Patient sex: M
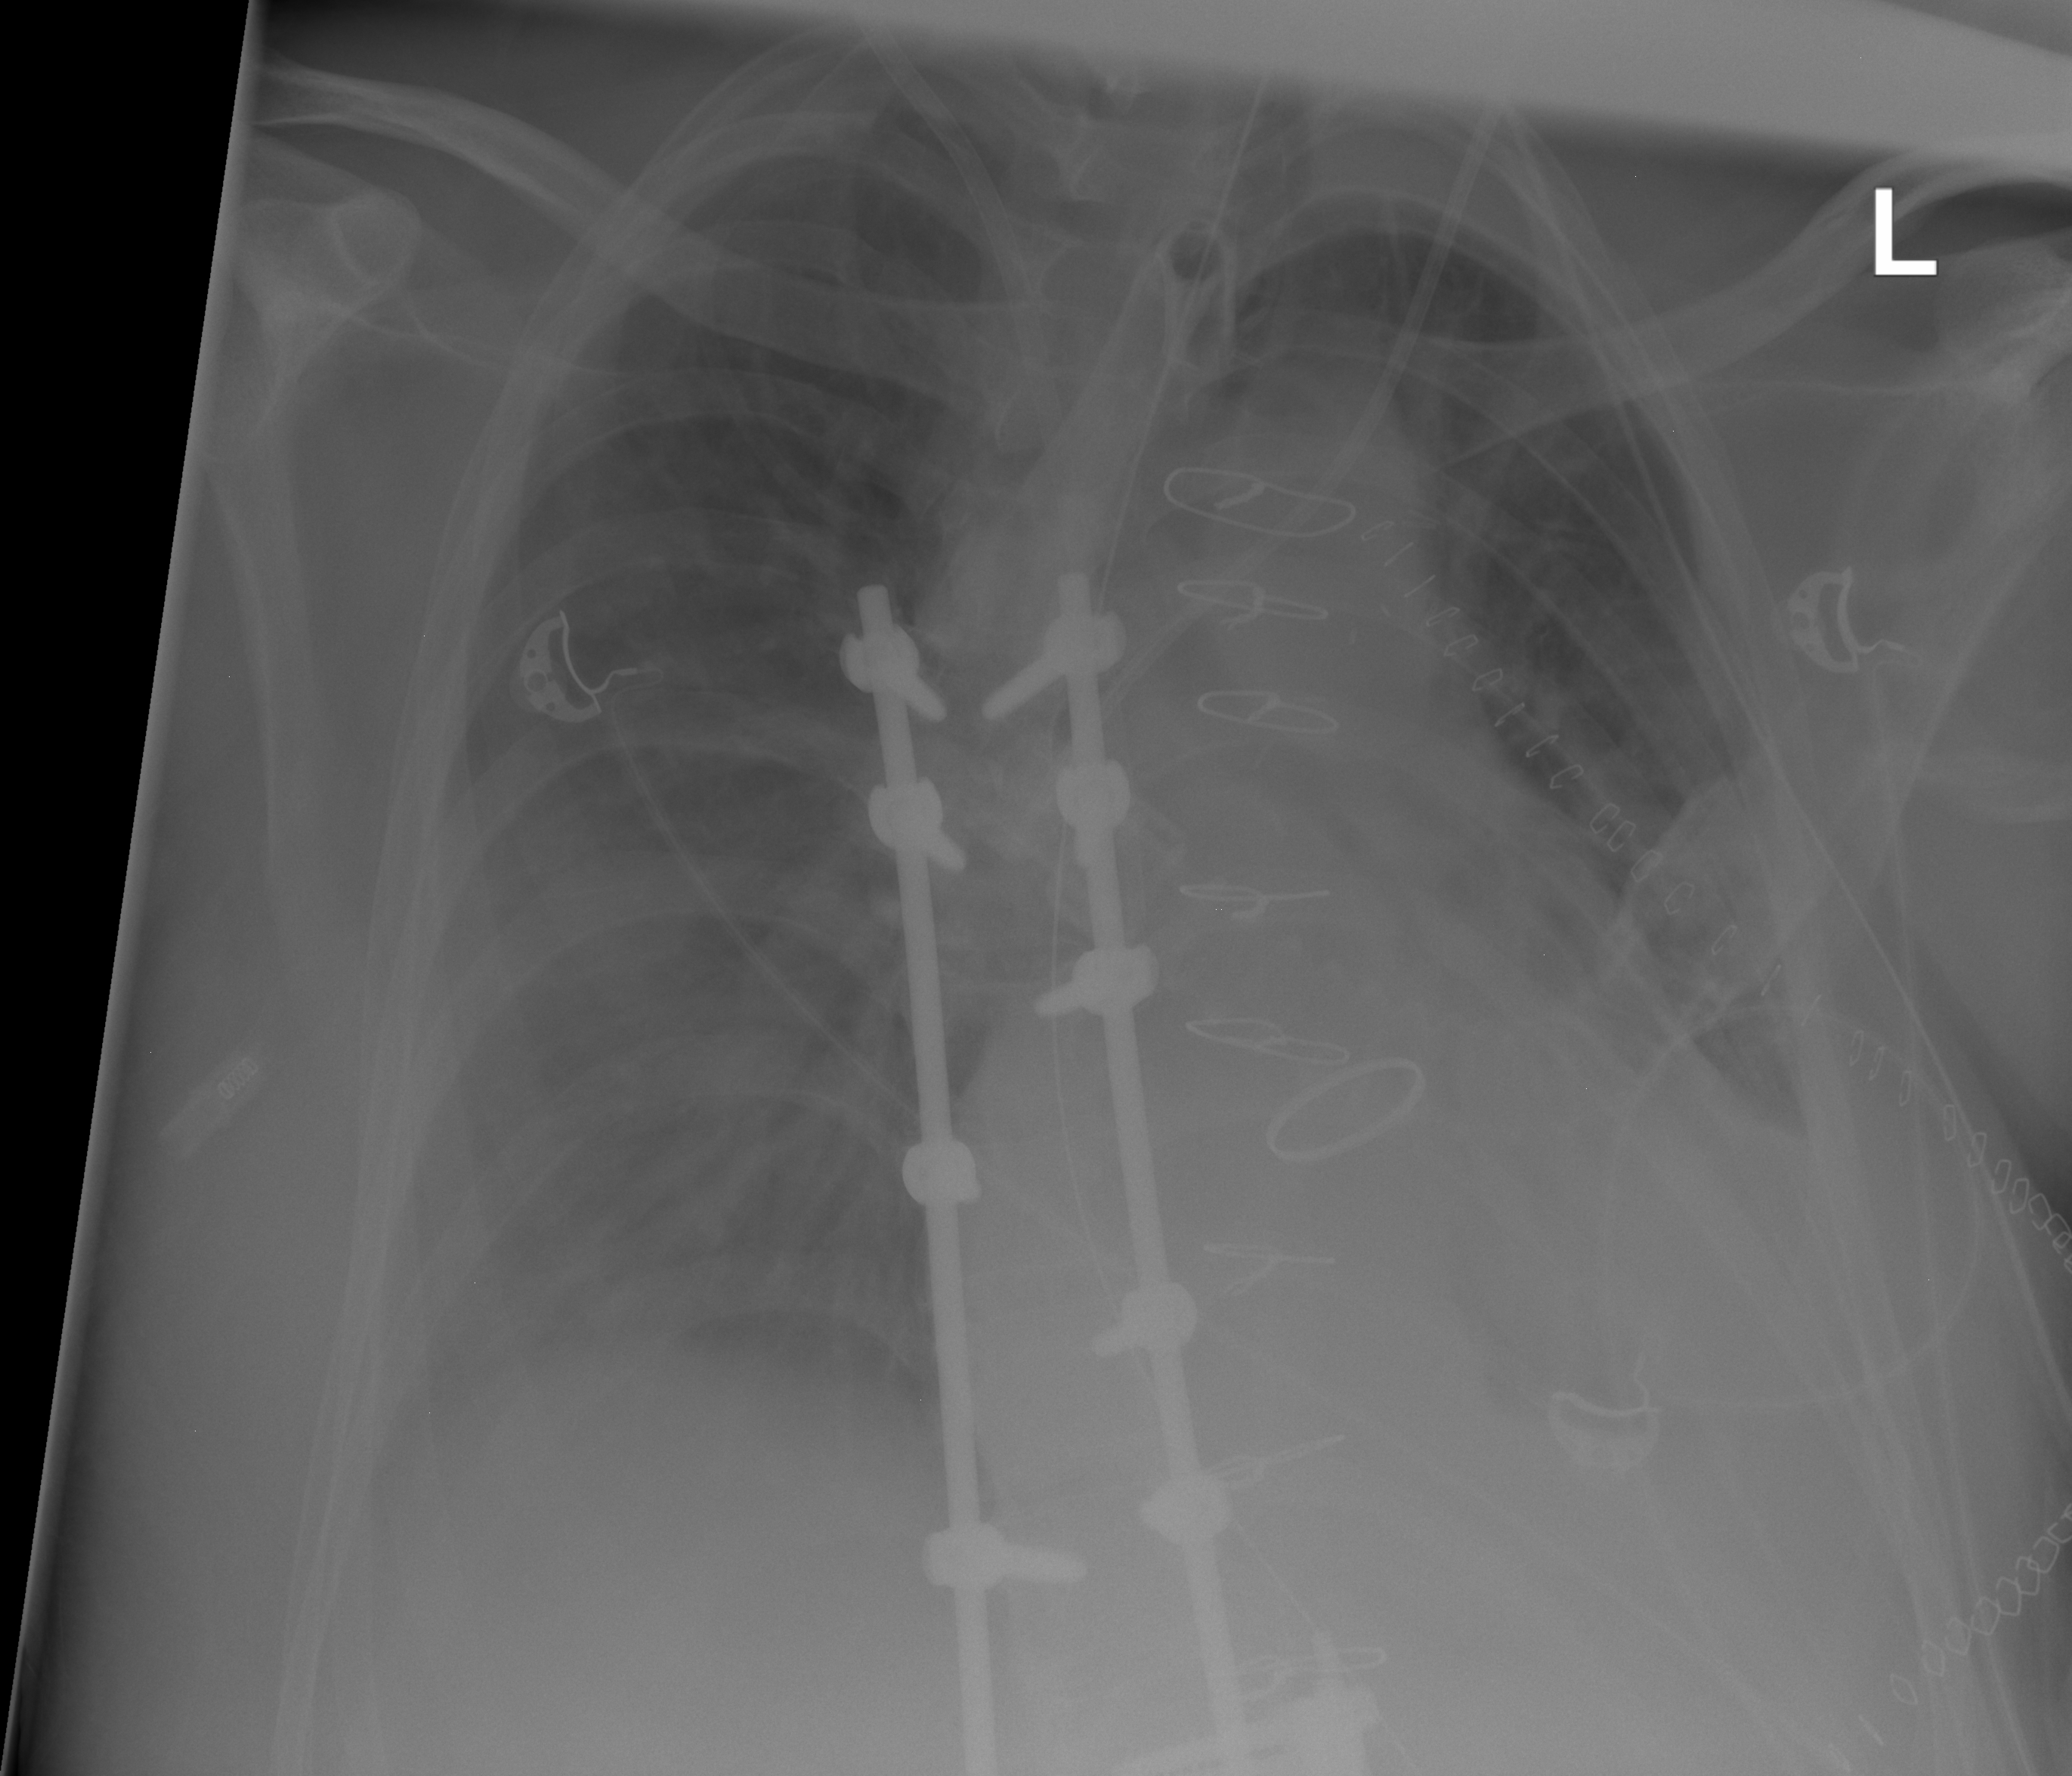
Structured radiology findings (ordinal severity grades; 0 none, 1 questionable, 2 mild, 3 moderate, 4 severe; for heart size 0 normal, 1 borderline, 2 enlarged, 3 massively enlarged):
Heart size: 1
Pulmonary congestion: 0
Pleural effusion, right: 2
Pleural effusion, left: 2
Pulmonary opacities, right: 0
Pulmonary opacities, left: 0
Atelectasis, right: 2
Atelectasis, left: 2